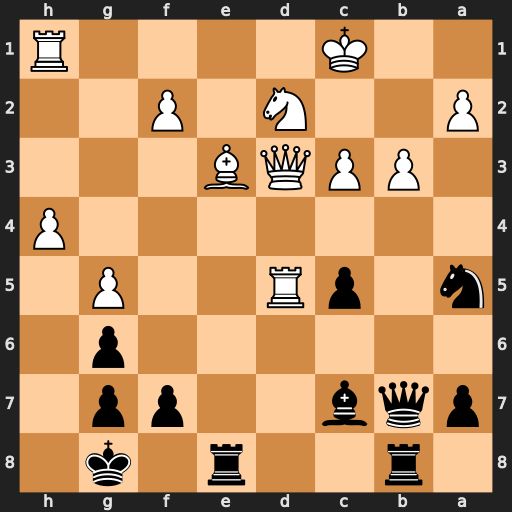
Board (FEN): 1r2r1k1/pqb2pp1/6p1/n1pR2P1/7P/1PPQB3/P2N1P2/2K4R
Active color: b
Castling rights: -
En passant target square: -
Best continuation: Re5 c4 Nxc4 bxc4 Qb2+ Kd1 Qa1+ Ke2 Qxh1 Rxe5 Bxe5